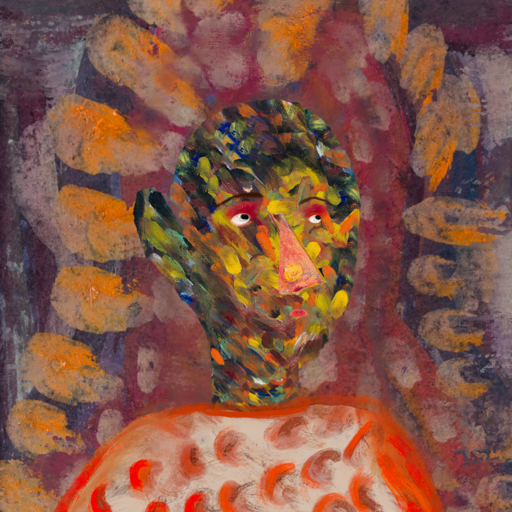
Background: Doll, Head And Neck Side: An_Impression, Face Side: Irani, Bust: Rupkatha, Hair Side: Blank, Head Accessory: Blank, Second Necklace: Blank, Necklace: Blank, Baby: Blank